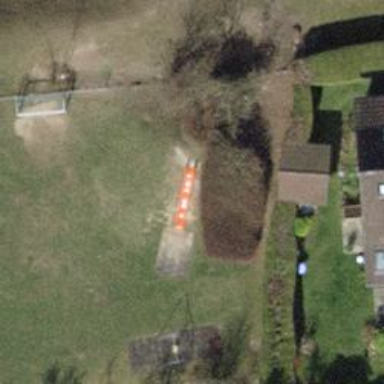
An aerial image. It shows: Playground with slide.